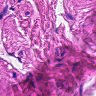
Metastatic tissue present: no